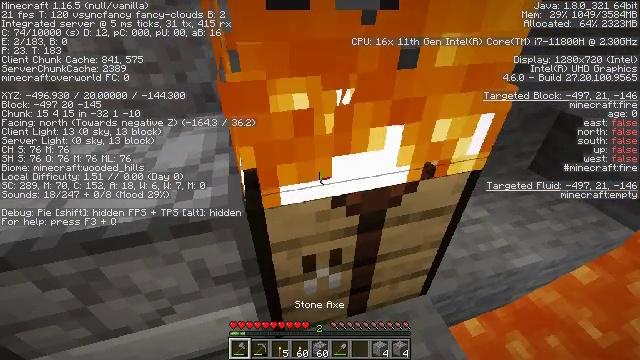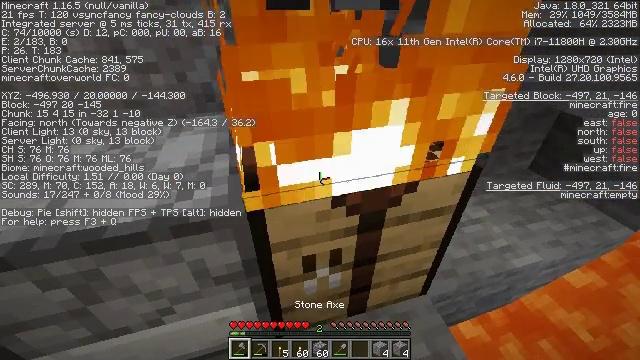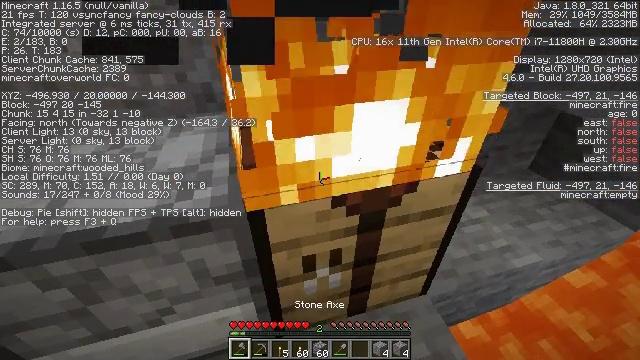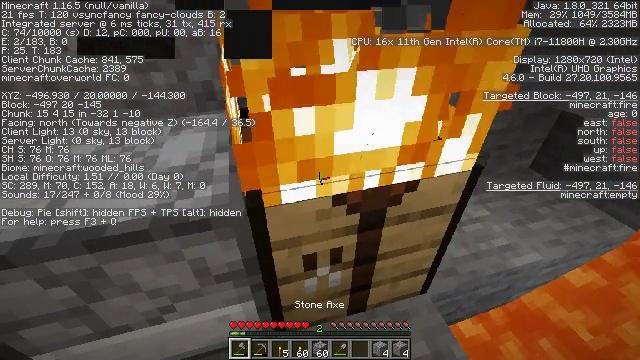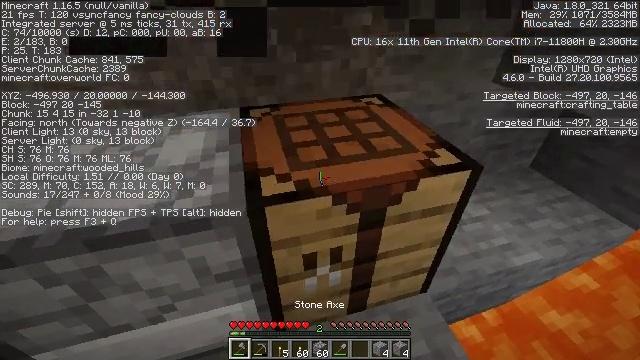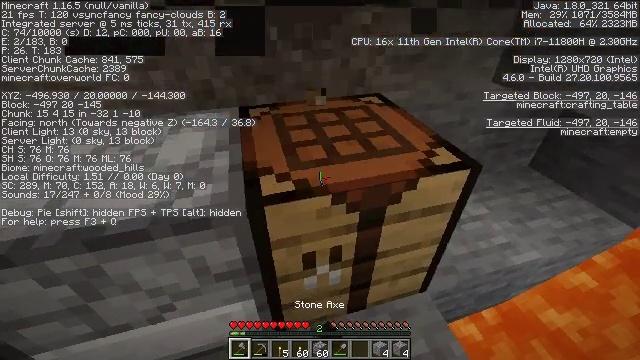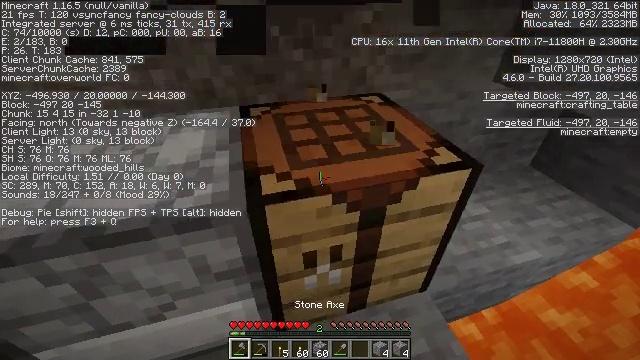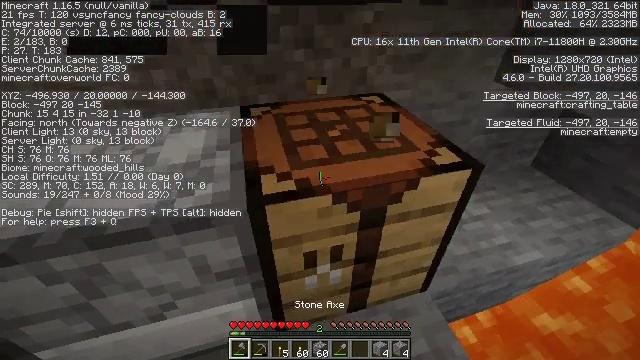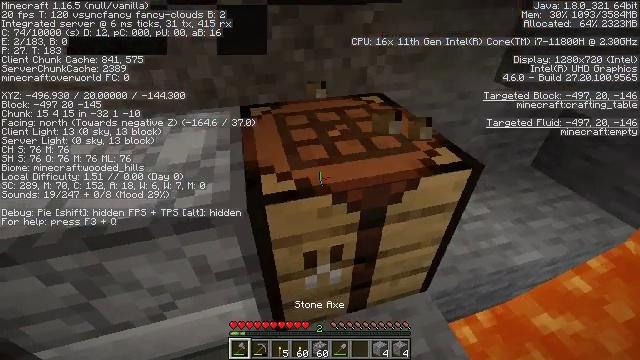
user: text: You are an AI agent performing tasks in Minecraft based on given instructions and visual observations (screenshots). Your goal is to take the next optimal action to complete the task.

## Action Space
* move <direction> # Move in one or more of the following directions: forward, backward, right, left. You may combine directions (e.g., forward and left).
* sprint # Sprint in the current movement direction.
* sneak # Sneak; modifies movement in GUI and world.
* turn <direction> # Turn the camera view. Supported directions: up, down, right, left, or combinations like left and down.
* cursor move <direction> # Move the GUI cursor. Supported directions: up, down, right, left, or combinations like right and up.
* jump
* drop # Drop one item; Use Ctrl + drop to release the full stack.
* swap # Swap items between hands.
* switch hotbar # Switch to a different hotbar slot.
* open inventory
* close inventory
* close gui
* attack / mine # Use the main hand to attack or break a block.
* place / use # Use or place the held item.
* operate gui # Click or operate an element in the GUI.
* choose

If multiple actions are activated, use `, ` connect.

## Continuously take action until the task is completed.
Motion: motion action
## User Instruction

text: Extinguish the fire.
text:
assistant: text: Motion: no_op
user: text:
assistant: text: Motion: no_op
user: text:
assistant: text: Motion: no_op
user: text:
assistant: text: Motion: attack / mine
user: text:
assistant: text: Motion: attack / mine
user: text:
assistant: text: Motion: attack / mine
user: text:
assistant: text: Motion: attack / mine
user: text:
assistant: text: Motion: attack / mine
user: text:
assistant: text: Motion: attack / mine